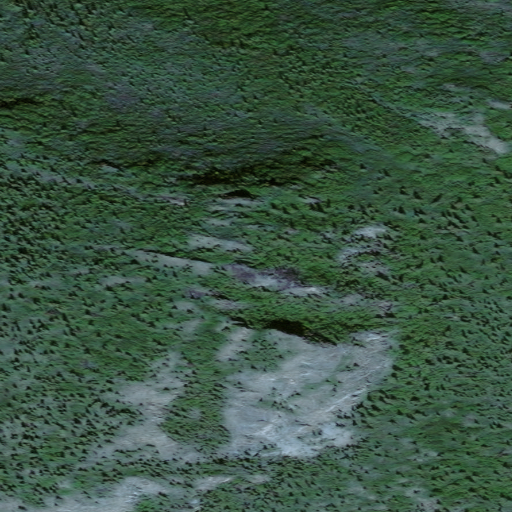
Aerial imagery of mountain in Alaska named Iron Dome containing only unknown